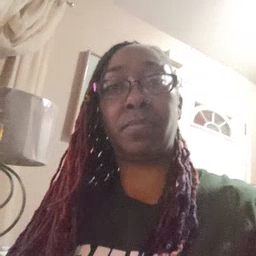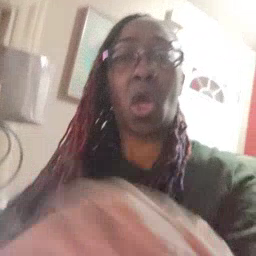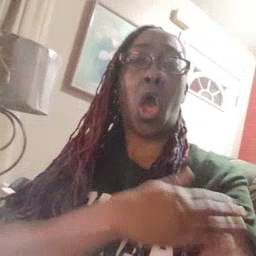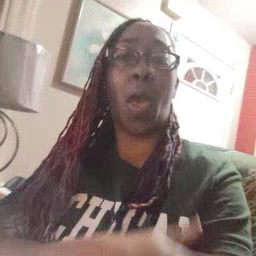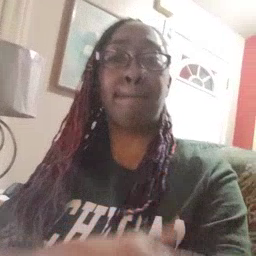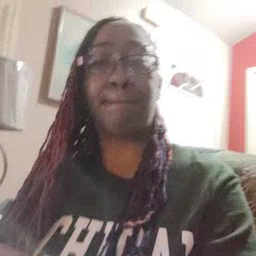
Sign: arm